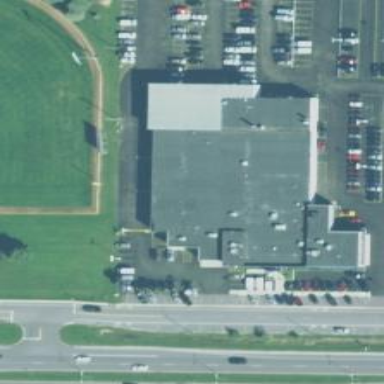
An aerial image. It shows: Retail building housing car shop.